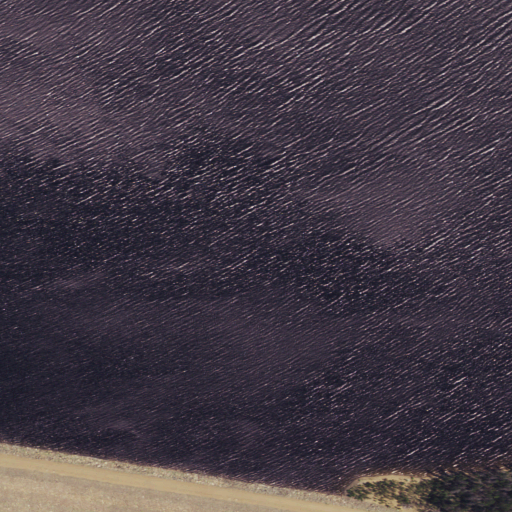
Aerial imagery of valley in Wyoming named Moores Gulch containing open water, shrub, grassland, and evergreen forest